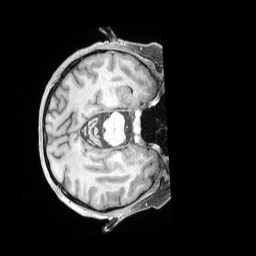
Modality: T1w
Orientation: axial
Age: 41
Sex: female
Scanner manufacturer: siemens
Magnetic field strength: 3 T
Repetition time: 2 s
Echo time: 0.00211 s